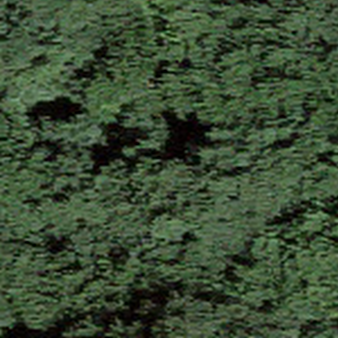
Label: other